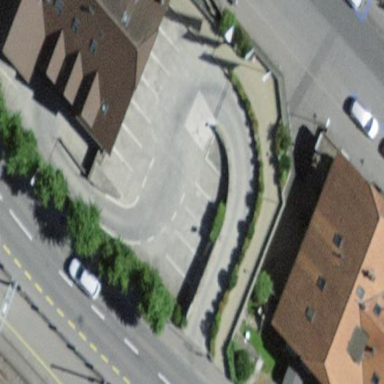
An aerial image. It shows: Pedestrian road.